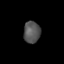
Tissue: lung
Cell type: Fibroblasts
Senescence score: 0.1838
Nuclear area (px): 355
Mean DAPI intensity: 84.825